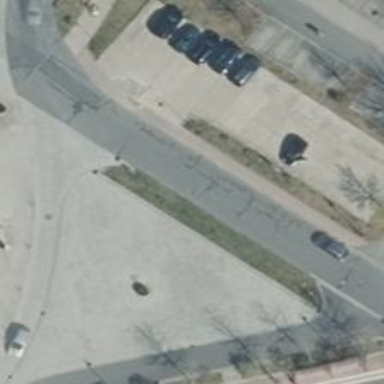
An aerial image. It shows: Taxi stand.